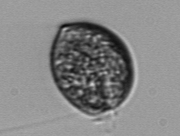
Label: Prorocentrum